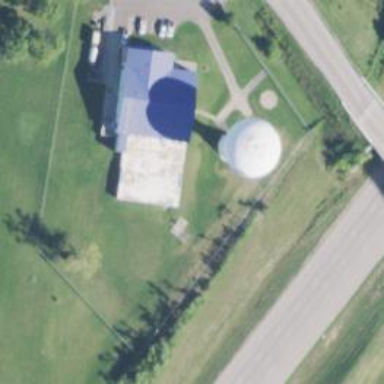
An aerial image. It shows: Water tower that is man-made.